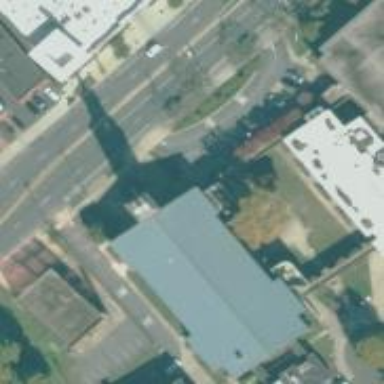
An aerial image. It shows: Building serving as place of worship.